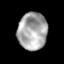
Tissue: prostate
Cell type: T cells
Senescence score: 0.3589
Nuclear area (px): 1072
Mean DAPI intensity: 166.782